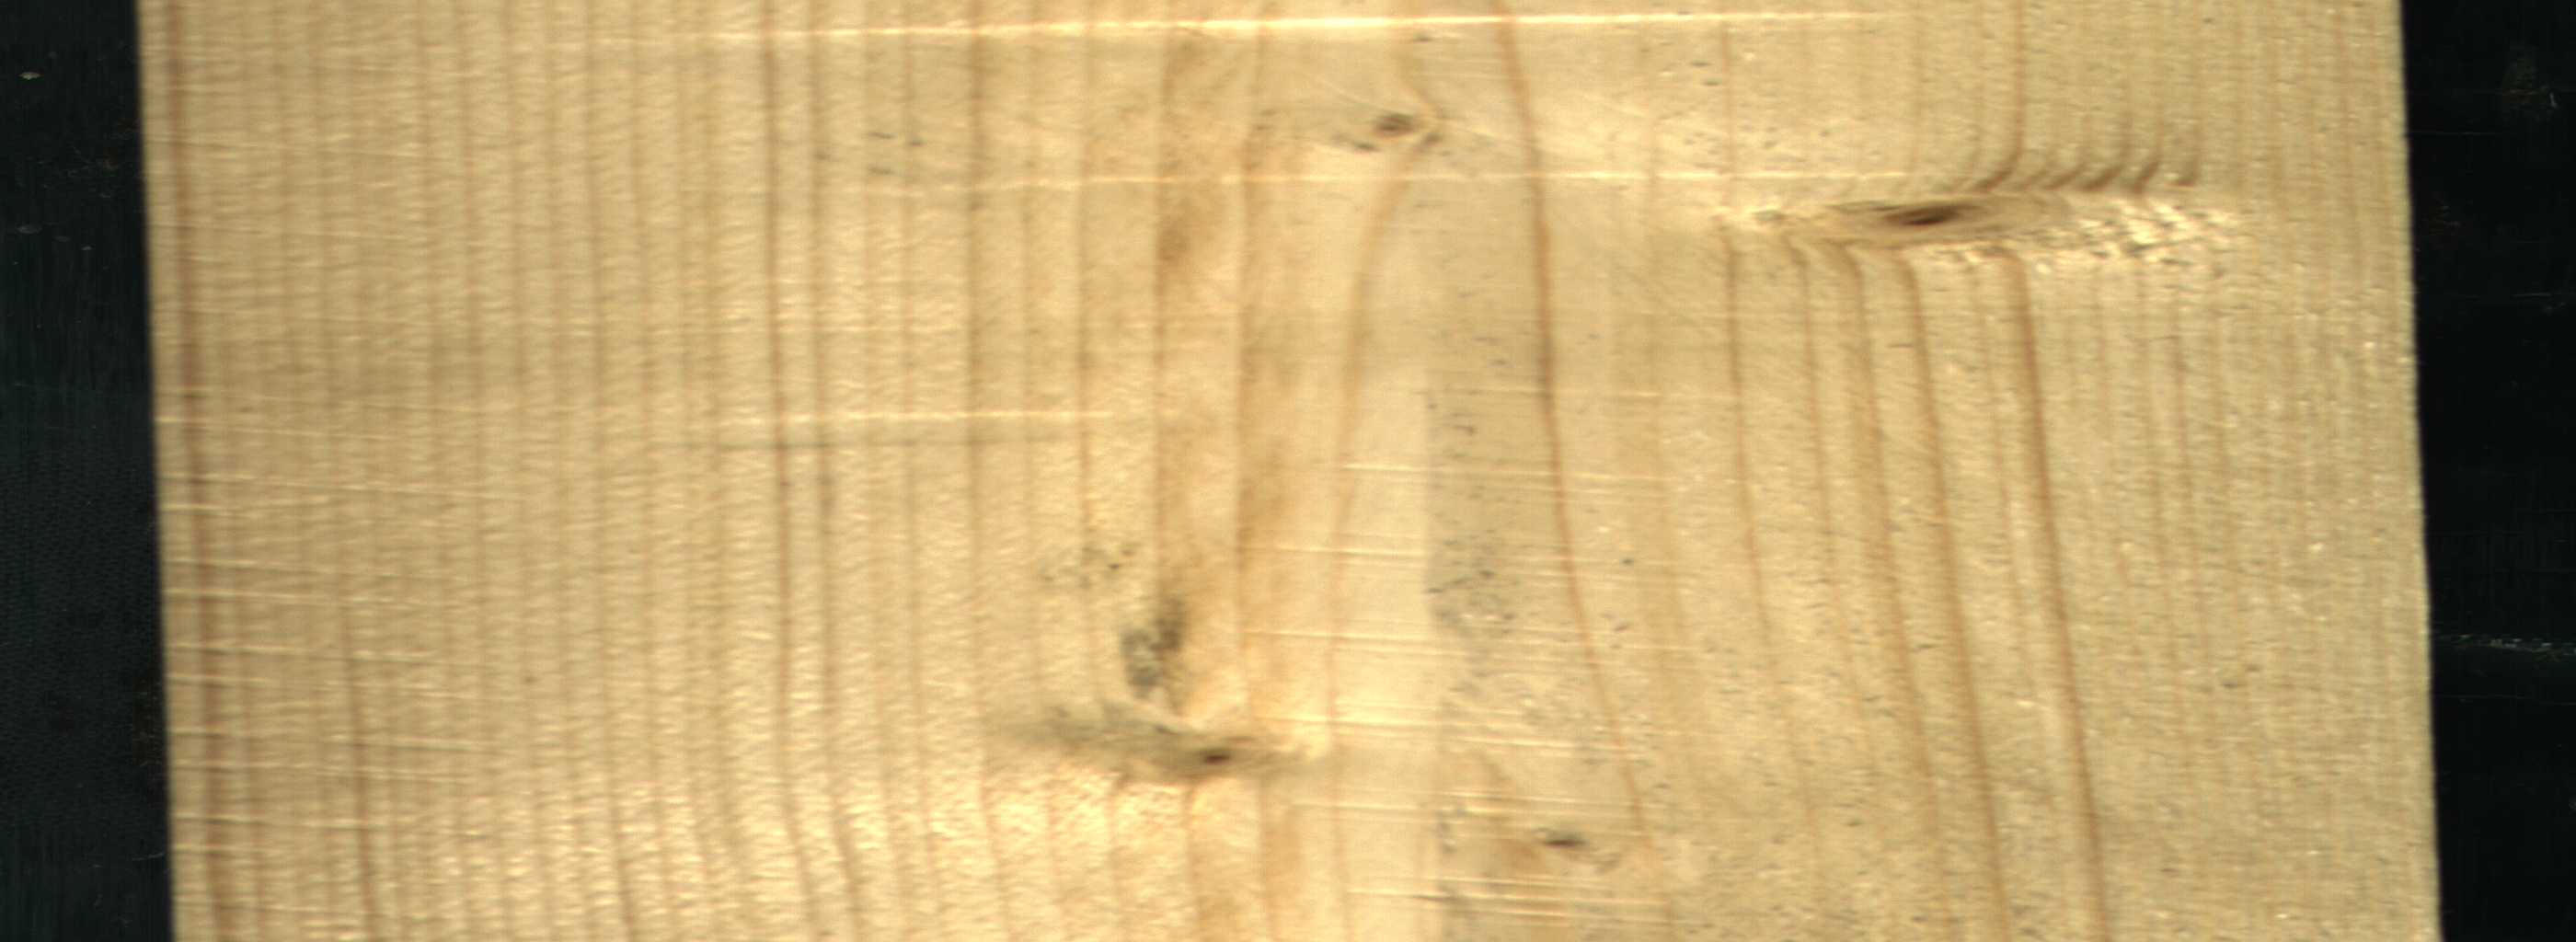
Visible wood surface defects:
Live_Knot
Live_Knot